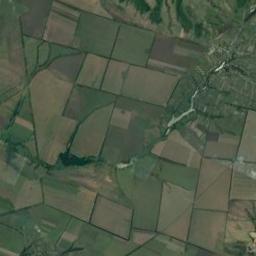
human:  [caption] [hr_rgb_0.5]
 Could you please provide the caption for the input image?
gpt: There are some light green and bare rectangular farmland .

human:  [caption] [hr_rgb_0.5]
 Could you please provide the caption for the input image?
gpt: There are rectangular farmlands of varying sizes .

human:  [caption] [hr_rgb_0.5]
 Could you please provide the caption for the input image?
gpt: Some rectangular farmlands of different sizes are arranged in neat rows and some churches go through the farmlands .

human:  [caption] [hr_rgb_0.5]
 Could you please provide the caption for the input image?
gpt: Many green and tan mixed rectangular farm fields of different sizes .

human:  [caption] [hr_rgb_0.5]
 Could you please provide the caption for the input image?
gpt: There are some brown rectangular farmlands and green ones .